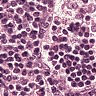
Metastatic tissue present: no